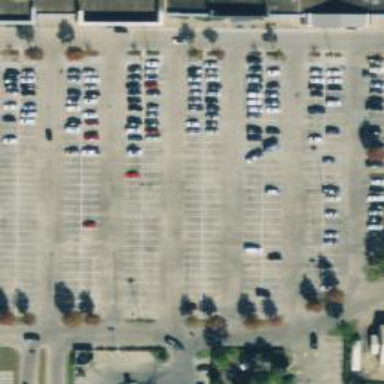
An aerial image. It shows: Parking space is available.